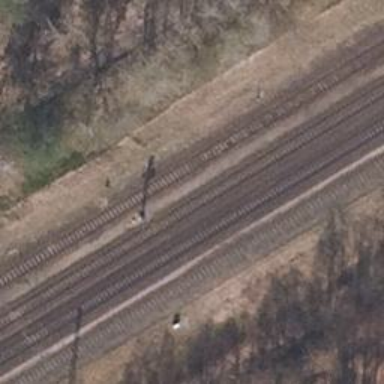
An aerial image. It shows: Railway signal.